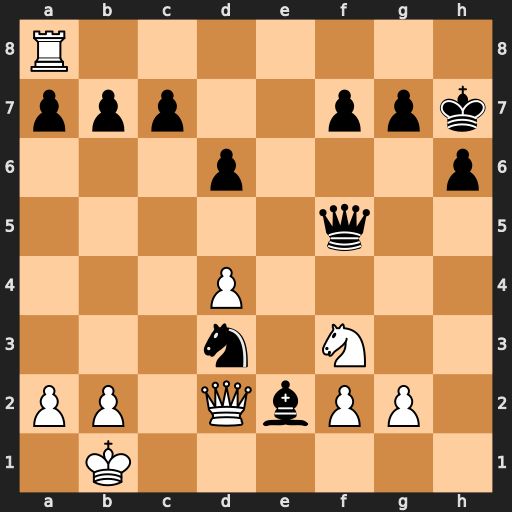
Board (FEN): R7/ppp2ppk/3p3p/5q2/3P4/3n1N2/PP1QbPP1/1K6
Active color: w
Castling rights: -
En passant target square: -
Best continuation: Qxe2 Nb4+ Kc1